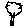
Label: tree